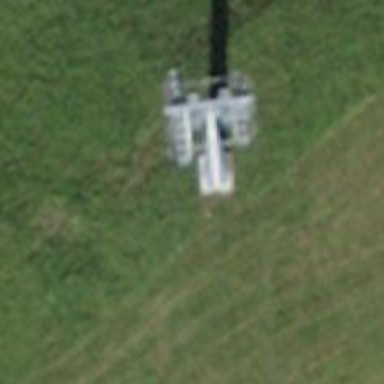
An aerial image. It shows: Pylon for aerialway.